Question:
Ok so as seen in this picture progression, I have a home screen with a button named "Songs" on it. When this is pressed, it loads a new Nib and .h and .m files as seen in the middle picture. Then the back button brings us back to the home menu.
The problem is when I load that new view it shifts everything up 20 pixels (around how much the status bars are). Does anyone have any idea why this is. Let me know. I can provide code too.
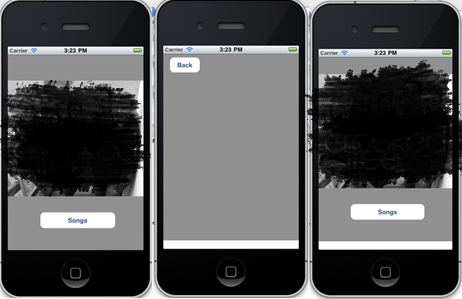
Answer: I've had this problem before. The only way I could remedy it was to set each new view I created to the size of the screen. Here's how I did it:
'''
CGRect fullFrame = [[UIScreen mainScreen] applicationFrame];
self.view.frame = fullFrame;
'''